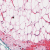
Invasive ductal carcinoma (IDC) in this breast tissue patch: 0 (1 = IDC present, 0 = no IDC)